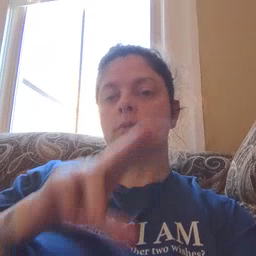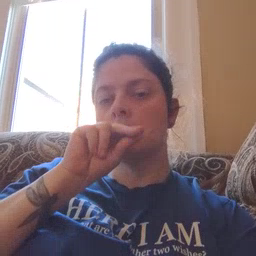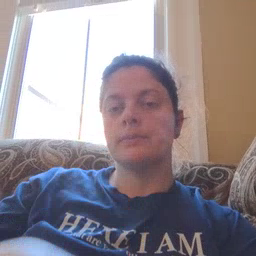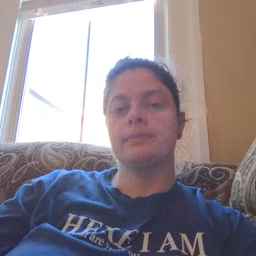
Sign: duck